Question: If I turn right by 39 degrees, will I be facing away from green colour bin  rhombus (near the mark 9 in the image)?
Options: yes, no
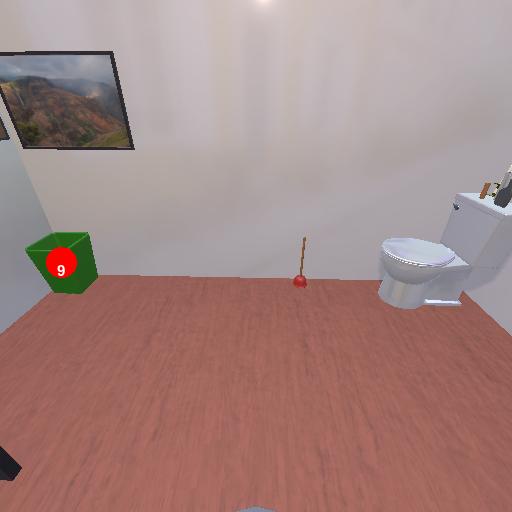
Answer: yes